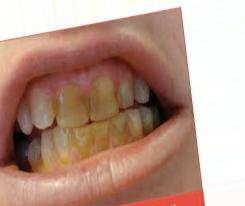
Condition: Tooth Discoloration